Current action and preconditions to check: path_clear

Your task: For each precondition in the list above, predict whether it will hold at this action.

Consider the current scene as observed from the mobile robot's camera, and analyze the predicted future states of all dynamic agents (e.g., people, animals, vehicles, or any moving entities) within the NEXT SECOND.

IMPORTANT: Only answer "very likely" if you are absolutely certain—based on strong, clear evidence—that a dynamic agent will violate the precondition in the predicted future state. Do NOT answer "very likely" for unlikely, ambiguous, or low-probability risks.

Ask yourself for each precondition: Is there a high probability, with clear and convincing evidence, that the predicted future states of any dynamic agent will interfere with the predicted future state of the currently executing action within the NEXT SECOND, causing that precondition to fail?

Assess the risk level based on these predictions. Use "likely" or "very likely" if motions create a clear risk of interference.

Use "neutral" or "improbable" if agents are nearby but their predicted paths are clearly diverging or non-conflicting.

Failure Risk Categories: "very improbable", "improbable", "neutral", "likely", "very likely"

Answer Format: Output ONLY the probability_of_failure value from these categories: "very improbable", "improbable", "neutral", "likely", "very likely"

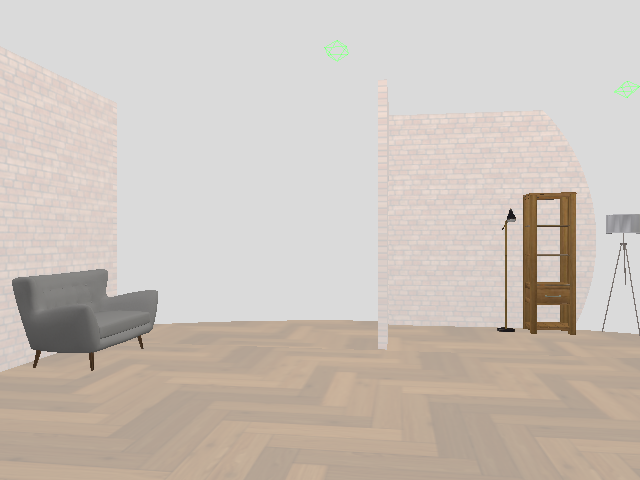

Answer: very improbable